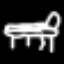
Label: bed